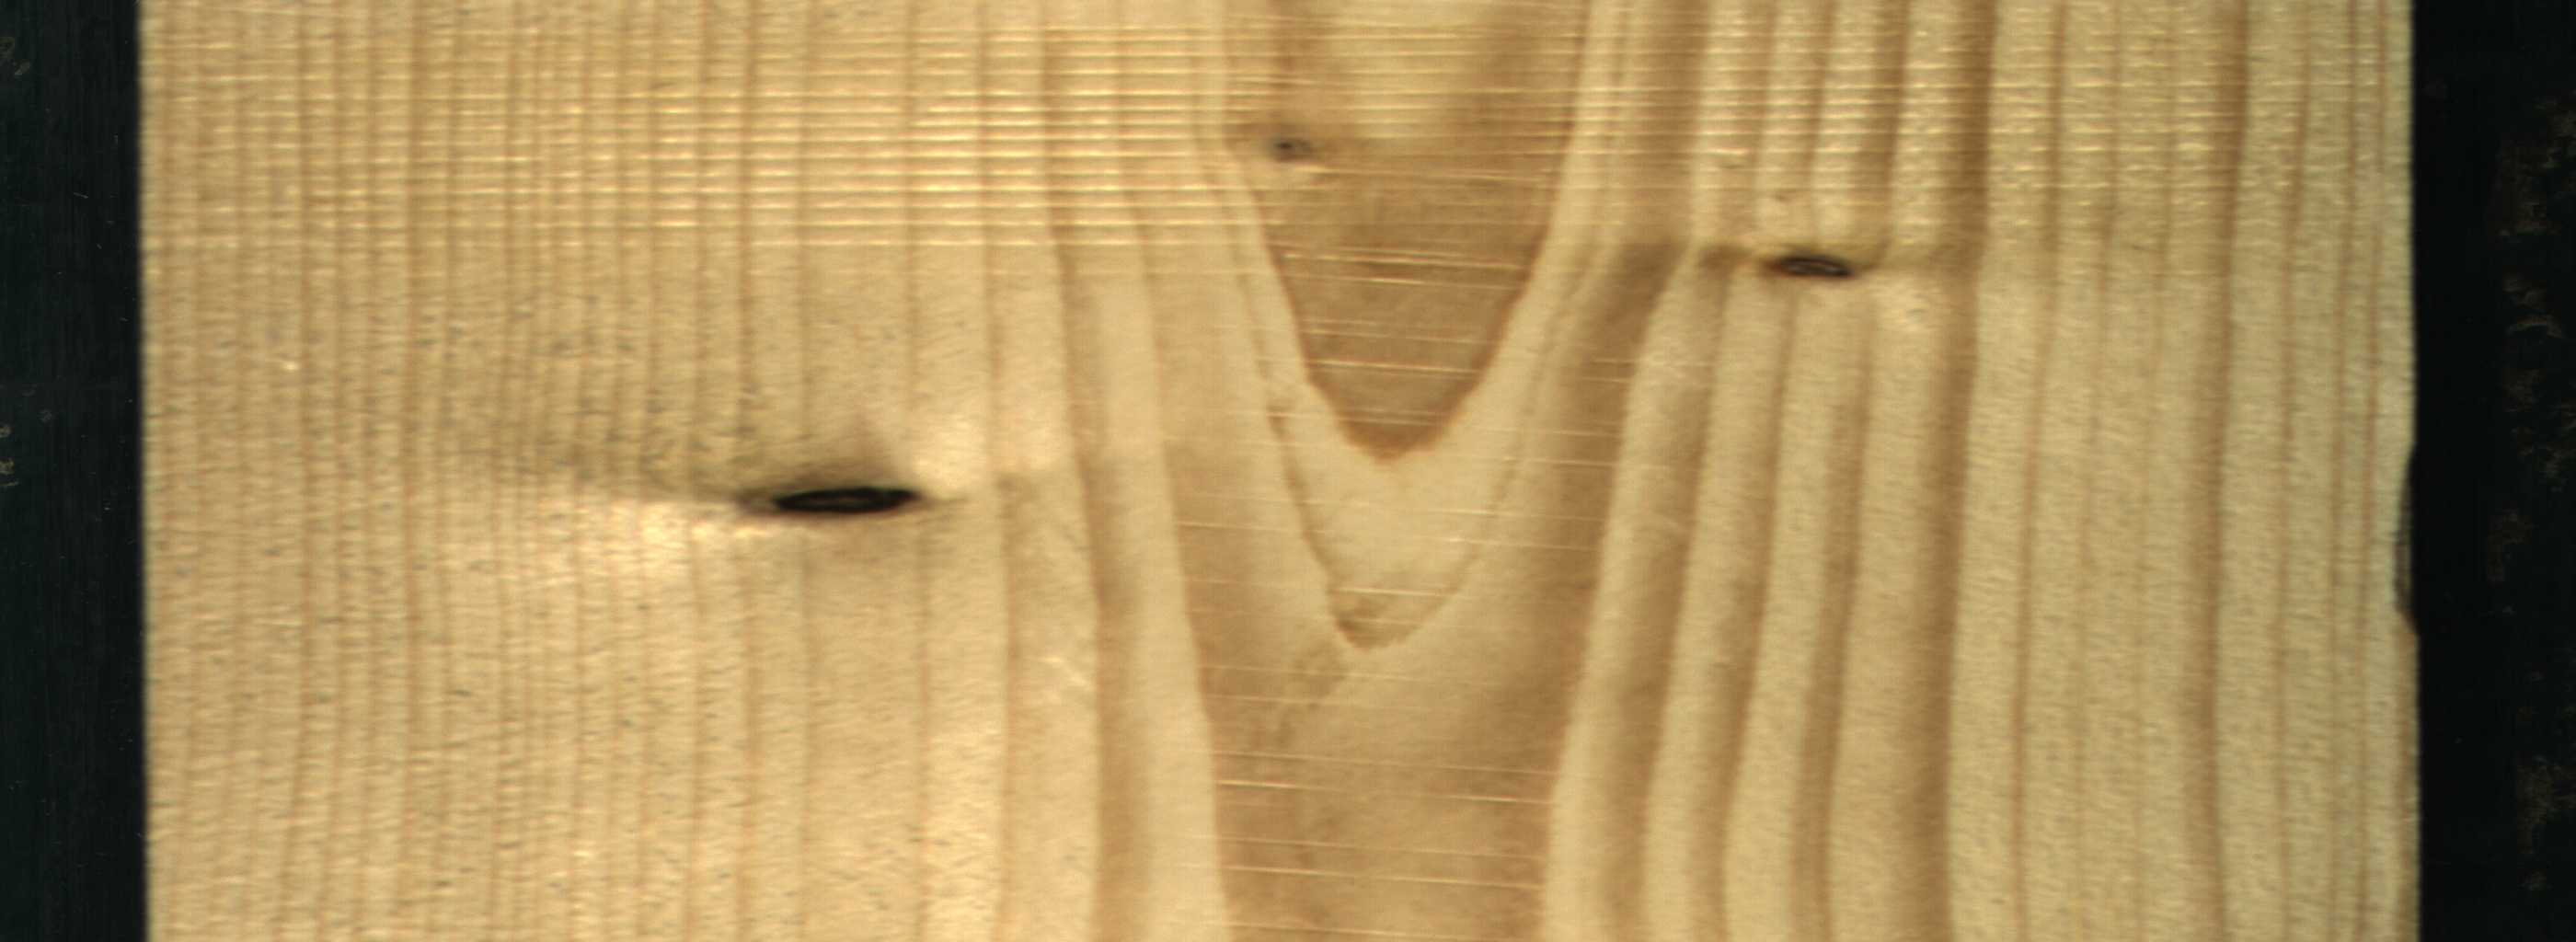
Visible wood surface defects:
Dead_Knot
Dead_Knot
Live_Knot